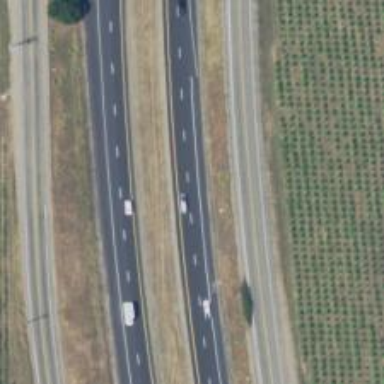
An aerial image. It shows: Motorway.